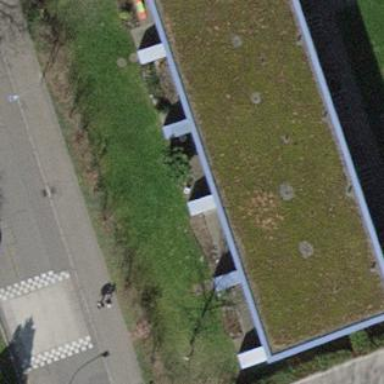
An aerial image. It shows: Terrace building.